Aerial crown-view tile of a tropical tree (Barro Colorado Island, Panama), acquired 20250512:
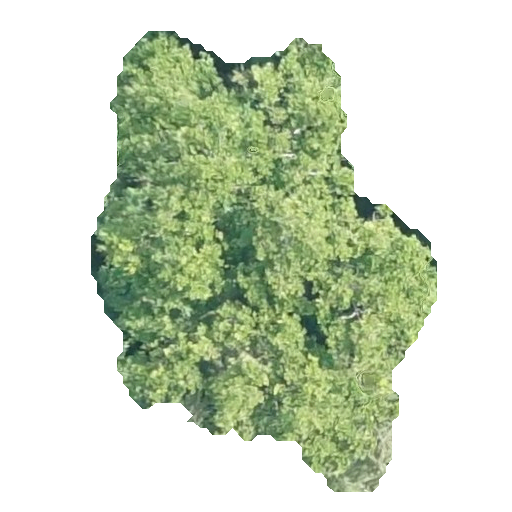
Species: Guapira myrtiflora
GBIF accepted scientific name: Guapira myrtiflora
Crown area: 155.854 m²